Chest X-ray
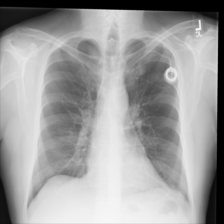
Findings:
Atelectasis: negative
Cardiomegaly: negative
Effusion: negative
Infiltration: negative
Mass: negative
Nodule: negative
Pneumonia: negative
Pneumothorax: negative
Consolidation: negative
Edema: negative
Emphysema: negative
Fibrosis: negative
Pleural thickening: negative
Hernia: negative